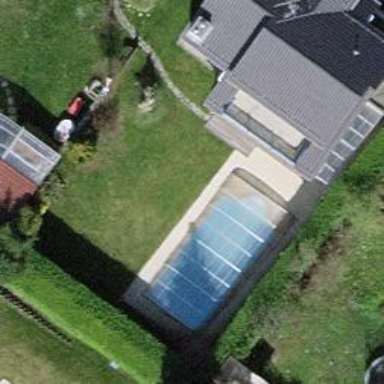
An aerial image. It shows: Swimming pool located in leisure land.